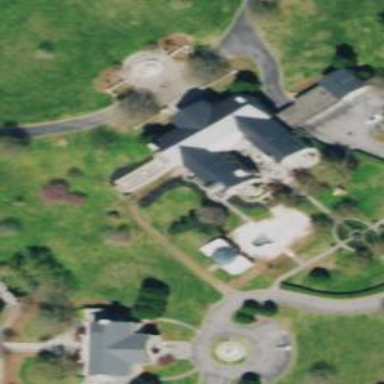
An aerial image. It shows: Historic manor building.